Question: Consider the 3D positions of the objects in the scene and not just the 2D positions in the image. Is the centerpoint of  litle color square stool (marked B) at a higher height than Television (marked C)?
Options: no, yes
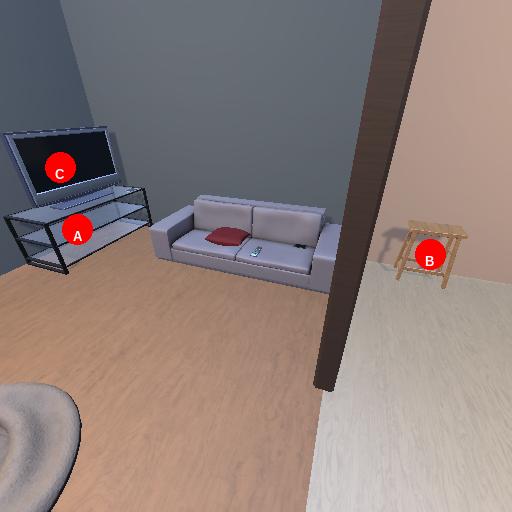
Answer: no